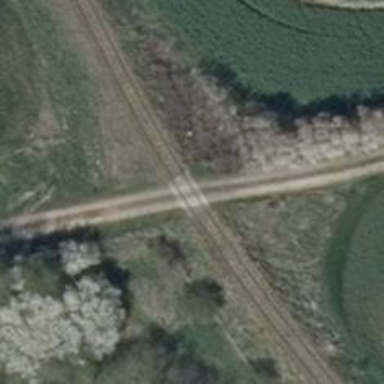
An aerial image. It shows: Level crossing with saltire marking.